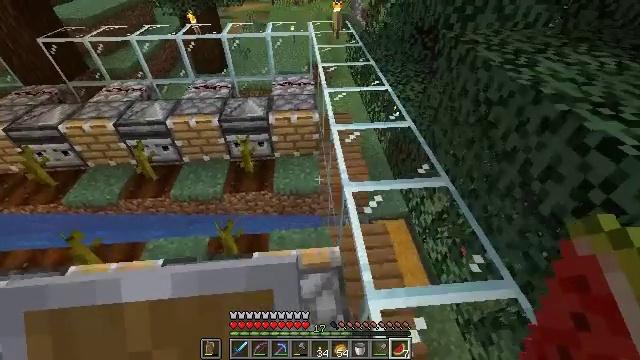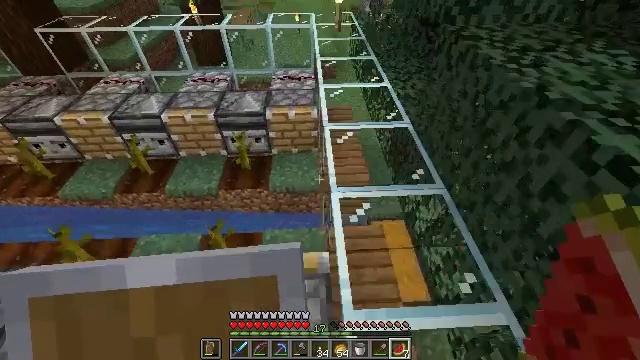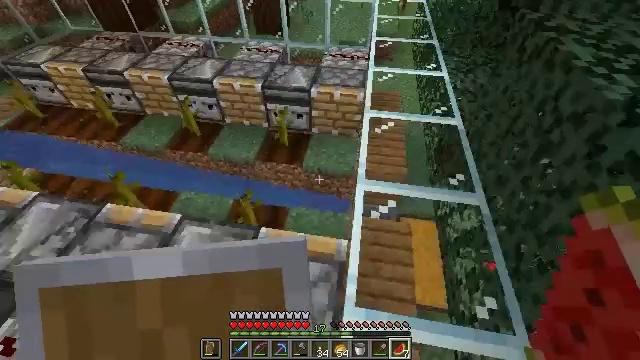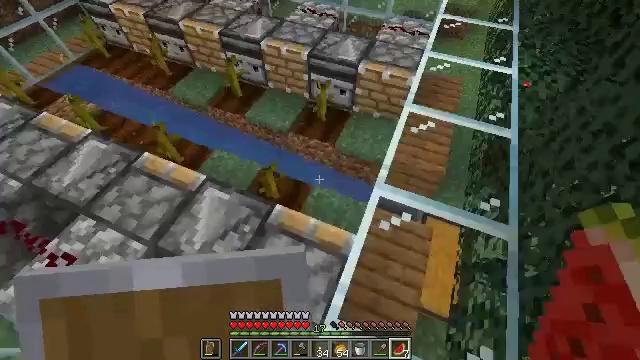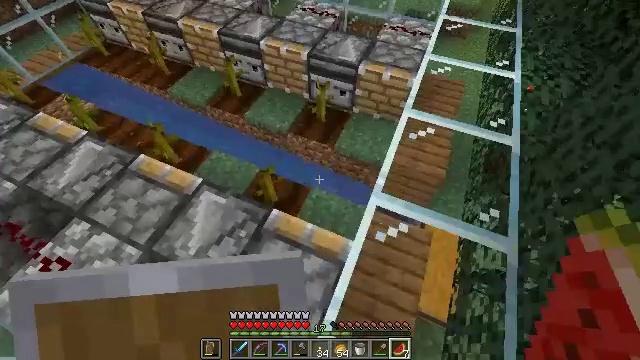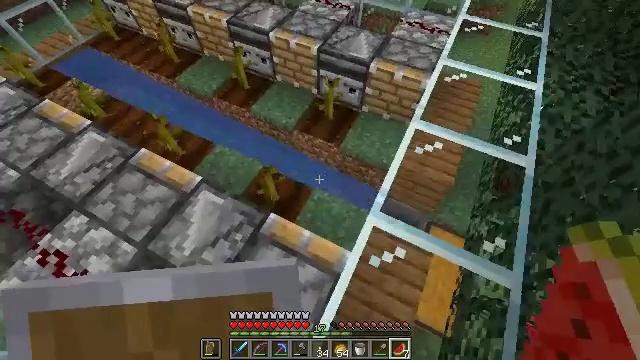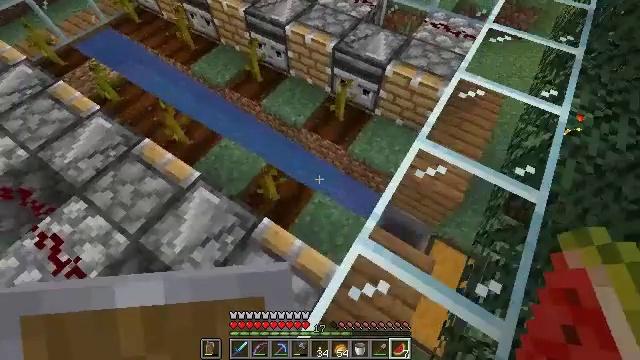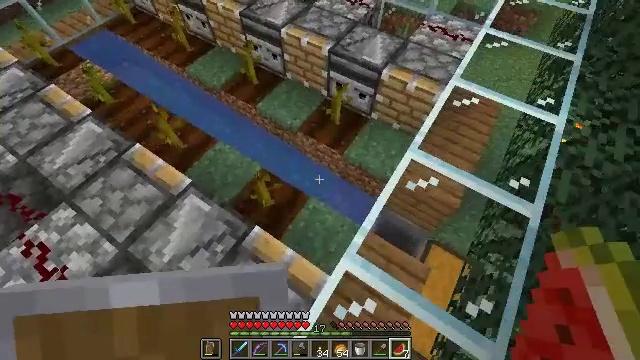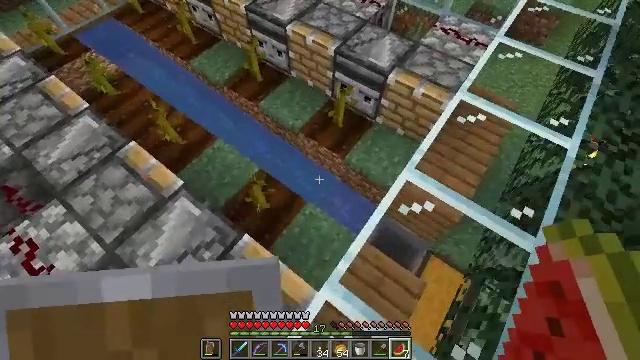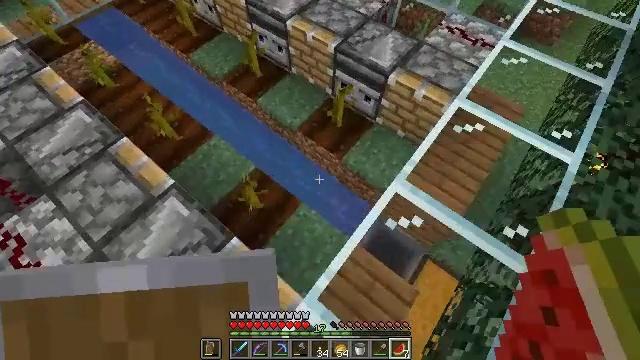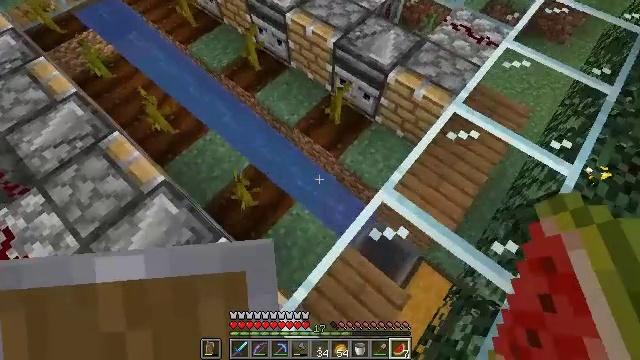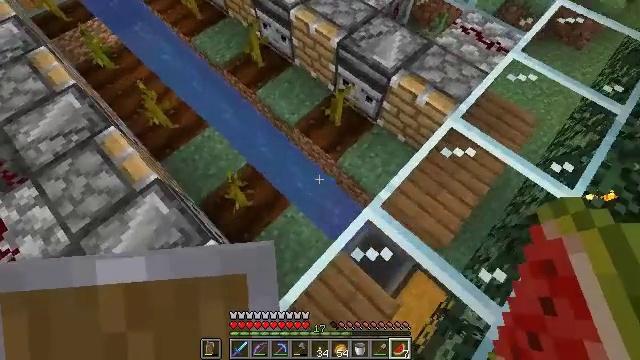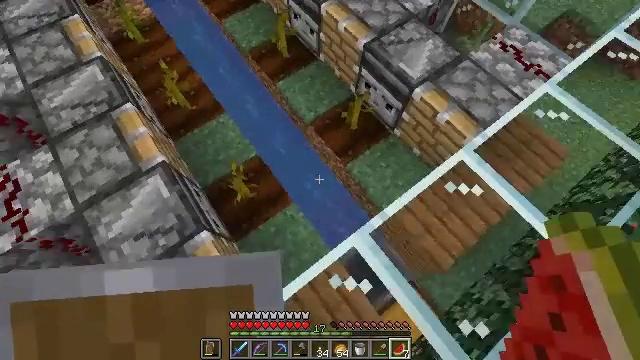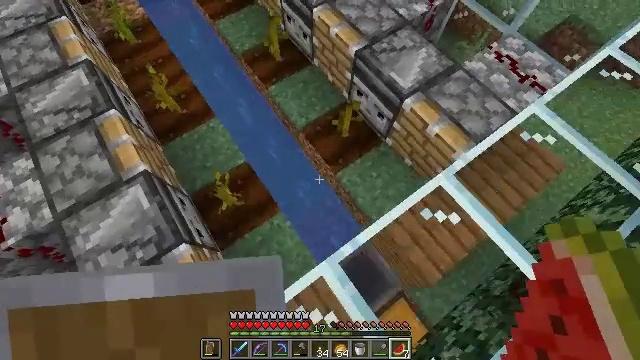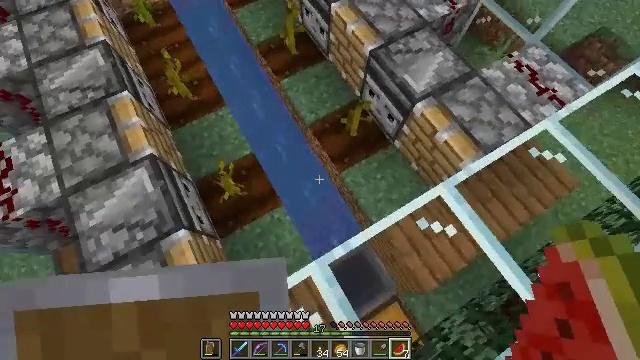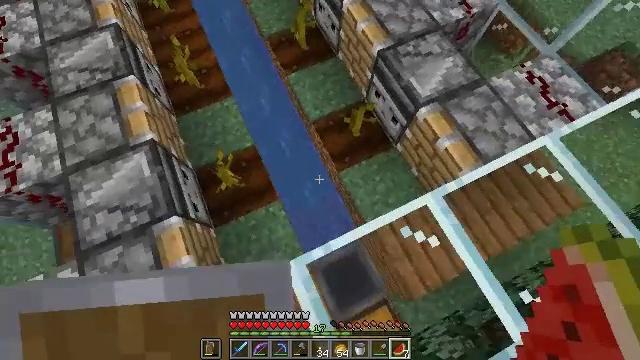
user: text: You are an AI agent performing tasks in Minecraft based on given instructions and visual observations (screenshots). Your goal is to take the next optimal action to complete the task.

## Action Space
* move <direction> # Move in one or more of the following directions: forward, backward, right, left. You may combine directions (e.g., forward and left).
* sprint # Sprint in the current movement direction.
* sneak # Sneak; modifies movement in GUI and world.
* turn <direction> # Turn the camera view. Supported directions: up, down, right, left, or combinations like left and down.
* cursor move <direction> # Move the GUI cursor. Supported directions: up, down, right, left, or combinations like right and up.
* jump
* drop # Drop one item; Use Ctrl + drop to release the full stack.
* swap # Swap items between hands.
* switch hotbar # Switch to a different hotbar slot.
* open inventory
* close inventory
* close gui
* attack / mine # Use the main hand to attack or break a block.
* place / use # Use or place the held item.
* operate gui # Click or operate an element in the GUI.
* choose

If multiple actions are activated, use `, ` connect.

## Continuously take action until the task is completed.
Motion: motion action
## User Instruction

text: Drop a melon slice.
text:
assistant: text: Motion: move forward and move right, turn left and down
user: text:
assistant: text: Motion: move forward and move right, turn left and down
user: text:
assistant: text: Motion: move forward, turn left and down
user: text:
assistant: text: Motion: move forward
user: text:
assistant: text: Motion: move forward and move right, turn left and down
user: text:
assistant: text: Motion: move forward and move right, turn left and down
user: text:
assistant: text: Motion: move forward
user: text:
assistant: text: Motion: move forward and move right, turn left and down
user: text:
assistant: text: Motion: move forward and move right, turn left and down
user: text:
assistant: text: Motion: move forward and move right, turn left and down
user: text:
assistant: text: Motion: move forward and move right, turn left and down
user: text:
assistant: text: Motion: move forward and move right, turn left and down
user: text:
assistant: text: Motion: turn left
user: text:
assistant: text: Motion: move right, turn left and down
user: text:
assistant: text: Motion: move right, turn left
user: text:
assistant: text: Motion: move right, turn left
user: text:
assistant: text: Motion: turn left
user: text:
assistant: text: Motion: turn left
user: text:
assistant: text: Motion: no_op
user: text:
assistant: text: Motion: turn left
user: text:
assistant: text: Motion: turn left
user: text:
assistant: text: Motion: turn left and up
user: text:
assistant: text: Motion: turn left and up
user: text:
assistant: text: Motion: turn left
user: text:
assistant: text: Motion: no_op
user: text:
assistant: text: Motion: drop
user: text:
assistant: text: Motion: drop
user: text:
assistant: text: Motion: no_op
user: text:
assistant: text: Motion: no_op
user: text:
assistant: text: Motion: no_op